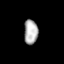
Tissue: prostate
Cell type: T cells
Senescence score: 0.2999
Nuclear area (px): 339
Mean DAPI intensity: 173.484